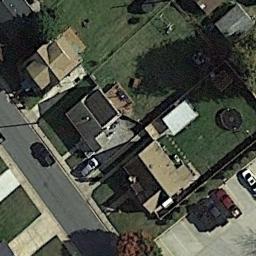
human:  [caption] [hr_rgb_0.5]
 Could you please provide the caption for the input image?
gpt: There are many buildings of different shapes and sizes in medium residential area .

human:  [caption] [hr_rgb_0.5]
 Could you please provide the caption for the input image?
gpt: The houses in the mid-sized residential area are all white .

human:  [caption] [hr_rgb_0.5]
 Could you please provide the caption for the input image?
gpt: The medium residential is on the grass next to the road .

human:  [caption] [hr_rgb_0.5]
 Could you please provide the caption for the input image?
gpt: The medium residential area has some houses and trees on the grass and a road goes through the medium residential area .

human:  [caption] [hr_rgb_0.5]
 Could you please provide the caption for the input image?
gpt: There are some buildings on green lawns on the medium residential area .